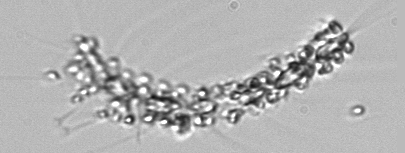
Label: Chaetoceros_didymus_TAG_external_flagellate